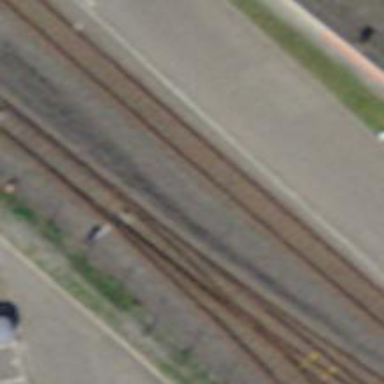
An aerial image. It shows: Railway switch.